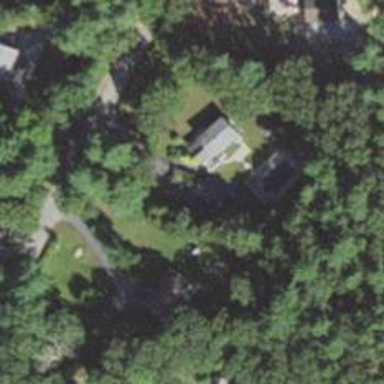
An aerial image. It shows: Residential driveway designated as service road.